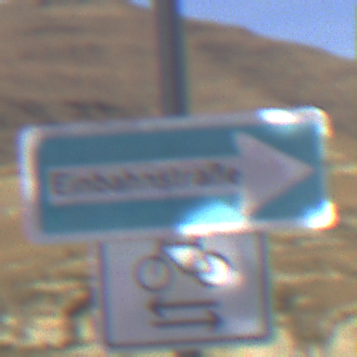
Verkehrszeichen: EinbahnstrasseRechtsweisend
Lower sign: RichtungsangabeDurchPfeile9
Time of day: MorningAfternoon
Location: Outdoor (Nature)
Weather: PartlyCloudy
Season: NotSpecified
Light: Natural